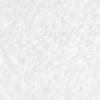
Label: no_change